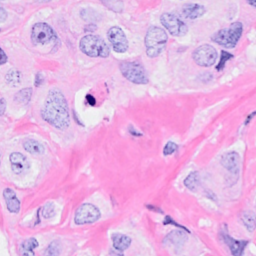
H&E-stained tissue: Breast